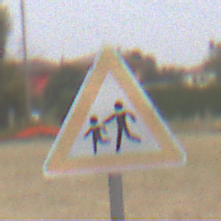
Verkehrszeichen: KinderRechts
Umgebung: Outdoor, Suburban
Tageszeit: Midday
Wetter: Overcast
Licht: Natural
Jahreszeit: NotSpecified
Kontrast: LowContrast